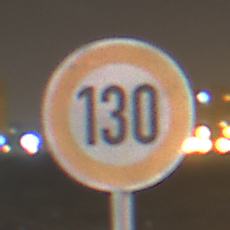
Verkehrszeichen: Geschwindigkeit130
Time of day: Night
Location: Outdoor (Urban)
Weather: PartlyCloudy
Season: NotSpecified
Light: Artificial